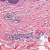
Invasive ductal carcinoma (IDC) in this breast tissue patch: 0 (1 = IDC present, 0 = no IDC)